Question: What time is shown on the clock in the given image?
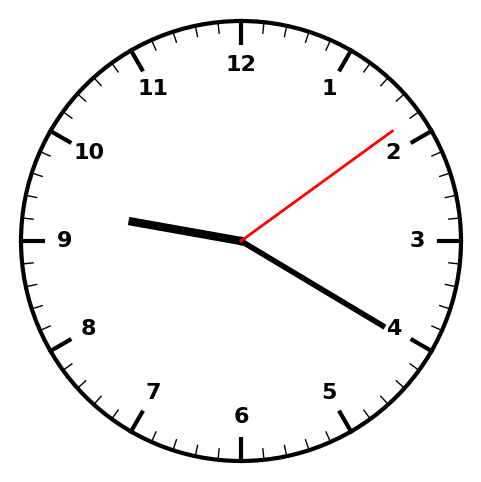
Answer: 09:20:09